Question: I have a client site with a navigation feature that has been very tightly designed (and not by me):

It consists of an unordered list, with three DIVs in each list item:
'''
<ul id="application-tabs">
<li>
<div class="cv-home-applications-slideshow-tab-first"></div>
<div class="cv-home-applications-slideshow-tab"><h4>Coffee</h4></div>
<div class="cv-home-applications-slideshow-tab-right"></div>
</li>
<li>
<div class="cv-home-applications-slideshow-tab-left"></div>
<div class="cv-home-applications-slideshow-tab"><h4>Pet Food</h4></div>
<div class="cv-home-applications-slideshow-tab-right"></div>
</li>
</ul>
'''
The content is in the center DIV, while the first/left and right DIVs create the angled tab buttons.
This client has also requested a Google Translate utility up at the top of the page.
My problem is that I need the navigation element to always fill that space from end to end. If the translation produces a shorter word - such as "Cafe" instead of "Coffee" - I need it to expand accordingly.
Likewise, if it results in a longer word, like "Cerveza," I'll need the font size to reduce.
I'm sure I'll need to employ some javascript, in combination with the CSS, but I'm not entirely sure where to start. Any assistance would be appreciated.
Thanks,
ty
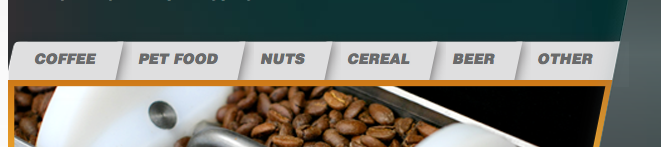
Answer: here is a fiddle of a solution, it automatically spaces the menu to fit <URL>
'''
var $j = jQuery.noConflict();
$j(document).ready(function () {
var containerWidth = $j('#application-tabs').width();
var linksWidth = 0;
$j('#application-tabs li div + div').children().each(function () {
linksWidth += $j(this).width();
});
var linkSpacing = Math.floor((containerWidth - linksWidth) / ($j('#application-tabs').children('li').length));
$j('#application-tabs').children().not(':last-child').css('margin-right', linkSpacing + "px");
});
'''
Ok simple solution to make the font reduce in size if it's too large. See this fiddle, the links font size are 100px, but the script reduces them until they fit. <URL> I just added a loop that checks whether or not the total width of the individual links is greater than the container width, and reduces the font size by 1 if true.
'''
var $j = jQuery.noConflict();
$j(document).ready(function () {
var containerWidth = $j('#application-tabs').width();
var linksWidth = 0;
$j('#application-tabs li div + div').children().each(function () {
linksWidth += $j(this).width();
});
while (linksWidth >= (containerWidth - 100)) {
$j('#application-tabs li div + div h4').css({'font-size': '-=1'});
var linksWidth = 0;
$j('#application-tabs li div + div').children().each(function () {
linksWidth += $j(this).width();
});
}
var linkSpacing = Math.floor((containerWidth - linksWidth) / ($j('#application-tabs').children('li').length));
$j('#application-tabs').children().not(':last-child').css('margin-right', linkSpacing + "px");
});
'''